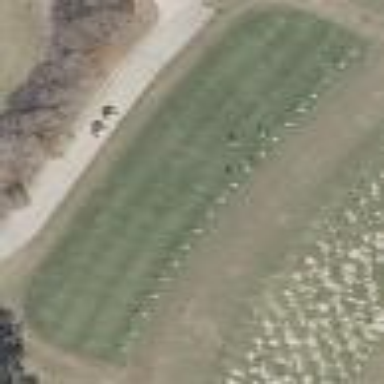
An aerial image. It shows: Grassy area designated as golf tee.